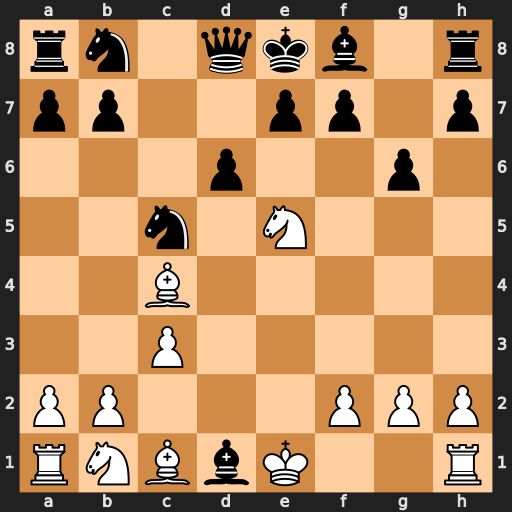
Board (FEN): rn1qkb1r/pp2pp1p/3p2p1/2n1N3/2B5/2P5/PP3PPP/RNBbK2R
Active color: w
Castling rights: KQkq
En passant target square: -
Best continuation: Bxf7#